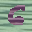
Label: 6